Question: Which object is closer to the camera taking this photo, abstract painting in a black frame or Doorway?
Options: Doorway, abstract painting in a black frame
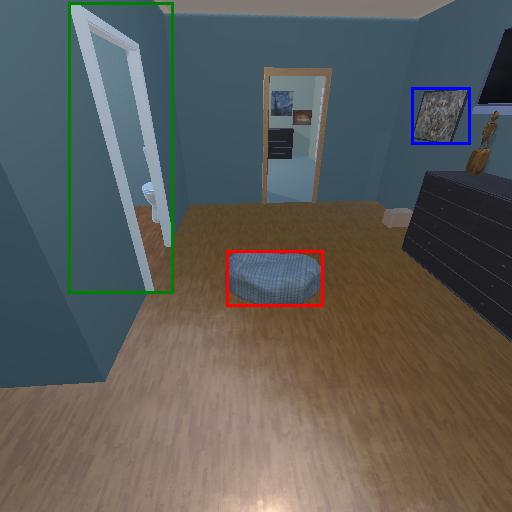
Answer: Doorway